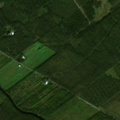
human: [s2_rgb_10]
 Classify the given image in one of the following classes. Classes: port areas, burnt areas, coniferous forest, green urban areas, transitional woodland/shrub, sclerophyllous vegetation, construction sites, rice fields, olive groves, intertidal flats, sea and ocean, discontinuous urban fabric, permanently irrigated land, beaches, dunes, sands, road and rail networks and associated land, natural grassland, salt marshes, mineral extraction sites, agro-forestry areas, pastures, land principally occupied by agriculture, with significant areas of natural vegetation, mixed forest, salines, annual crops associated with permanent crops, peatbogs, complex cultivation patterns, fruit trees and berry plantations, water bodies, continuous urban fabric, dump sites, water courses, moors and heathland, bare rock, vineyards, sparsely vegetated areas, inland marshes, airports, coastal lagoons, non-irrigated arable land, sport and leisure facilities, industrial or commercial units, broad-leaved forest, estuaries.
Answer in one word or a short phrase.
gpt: coniferous forest, mixed forest, transitional woodland/shrub